Question: I am working with a ViewController, that delegates & datasources 2 different tableviews. according to what the user wishes to see (toggling happens with 'touchesBegan' for certain areas in the view.
The viewcontroller is one of 3 subcontrollers of a tabbed application.
The alternation between the tableviews works just fin. i get the right data, layout, etc and i can change between them as often as i want to.
the first tableview does not contain difficult data so it is loaded in a few milliseconds.
the second tableview2 contains data that takes about 2-3 seconds to load (depending on the amount of entities in coredata). while this data loads & the tableview2 redraws i show a MBProgressHUD. this works as well.
if i interact with the while table2 is loading & the hud is spinning, the app 'freezes' the hud runs infinitly long and any userinteractino is disabled. as well the clicked tab would not open.
'''
-(void)touchesBegan:(NSSet *)touches withEvent:(UIEvent *)event{
if (isLoadingAllMonth) {
return;
}
[[MBProgressHUD HUDForView:self.view]removeFromSuperview];
UITouch *touch = [[event allTouches]anyObject];
int viewTag = touch.view.tag; // 1 for thisMonth, 2 for allMonth
if (viewTag == 1) {
[allMonthButtonView setAlpha:.8];
[thisMonthButtonView setAlpha:1];
if (allMonthIsActive == NO) {
return;
}
else{
[self reloadThisMonth];
[allMonthTable removeFromSuperview];
[self.view addSubview:thisMonthTable];
allMonthIsActive = NO;
}
}
else if(viewTag == 2){
if (!allMonthIsActive) {
allMonthIsActive = YES;
if (isLoadingAllMonth) {
return;
}
[self.view addSubview:HUD];
[allMonthTable setFrame:CGRectMake(4, 64, 312, 343)];
[allMonthTable setBackgroundColor:[self grayColor]];
[self.view addSubview:allMonthTable];
HUD = [MBProgressHUD showHUDAddedTo:self.view animated:YES];
dispatch_async(dispatch_get_global_queue(DISPATCH_QUEUE_PRIORITY_DEFAULT, 0), ^(void) {
isLoadingAllMonth = YES;
[self reloadAllMonth];
dispatch_async(dispatch_get_main_queue(), ^(void) {
[self.allMonthTable reloadData]; // Or reload tableView
[HUD hide:YES];
});
});
}
}
}
'''
'''
-(void)reloadAllMonth{
UIFont *titleFont = [UIFont fontWithName:@"Cochin" size:14.0];
UIFont *detailFont = [UIFont fontWithName:@"Cochin" size:18.0];
[[MBProgressHUD HUDForView:self.view] setLabelFont:titleFont];
[[MBProgressHUD HUDForView:self.view] setDetailsLabelFont:detailFont];
[[MBProgressHUD HUDForView:self.view] setLabelText:@"Please wait"];
[[MBProgressHUD HUDForView:self.view] setDetailsLabelText:@"Cleaning Cache"];
if (allMonthData.count != 0) {
for (NSMutableArray *arr in allMonthData) {
[arr removeAllObjects];
}
[allMonthData removeAllObjects];
for (NSMutableArray *arr in allMonthDataNumbers) {
[arr removeAllObjects];
}
[allMonthDataNumbers removeAllObjects];
}
NSDate *rootDate = [NSDate dateWithTimeIntervalSinceReferenceDate:(10*365*24*60*60)];
int rootMonth = [[dataHandler getMonthNumber:rootDate] intValue];
NSMutableArray *allExp = [[NSMutableArray alloc]init];
NSNumber *currentMonth = [dataHandler getMonthNumber:[NSDate date]];
NSMutableArray *temp = [[NSMutableArray alloc]init ];
NSNumber *tempMonth = [NSNumber numberWithInt:(currentMonth.intValue+1)];
[temp removeAllObjects];
[[MBProgressHUD HUDForView:self.view] setDetailsLabelText:@"Updating Data..."];
while (tempMonth.intValue > rootMonth) {
tempMonth = [NSNumber numberWithInt:(tempMonth.intValue-1)];
temp = [NSMutableArray arrayWithArray:[dataHandler fetchAllExpensesForMonth:tempMonth]] ;
if (temp.count != 0) {
[allExp addObject:temp];
}
}
allMonthData = allExp;
if (!allMonthDataNumbers) {
allMonthDataNumbers = [[NSMutableArray alloc]init];
}
[[MBProgressHUD HUDForView:self.view] setDetailsLabelText:@"Updating Balances..."];
for (NSArray *current in allMonthData) {
Expense *exp = [current objectAtIndex:0];
NSNumber *monthNumber = exp.month;
double budget = 0;
double spent = 0;
double balance = 0;
int count = 0;
double avgDayBal = 0;
for (Expense *exp in current) { // iterate this month
if (exp.expenseType.boolValue == 0) { // all day type expensees
spent = spent+exp.value.doubleValue;
count ++;
}
else if (exp.expenseType.boolValue == 1) {
budget = budget+exp.value.doubleValue;
}
}
balance = budget+spent;
avgDayBal = balance/[dataHandler numberOfDaysInMonthForMonth:monthNumber];
NSMutableArray *temp = [[NSMutableArray alloc]init];
[temp addObject:monthNumber];
[temp addObject:[NSNumber numberWithDouble:budget ]];
[temp addObject:[NSNumber numberWithDouble:spent ]];
[temp addObject:[NSNumber numberWithDouble:balance ]];
[temp addObject:[NSNumber numberWithInt:count ]];
[temp addObject:[NSNumber numberWithDouble:avgDayBal ]];
[allMonthDataNumbers addObject:temp];
}
NSNumber *day = [dataHandler getDayNumber:[NSDate date] ];
[[allMonthDataNumbers lastObject] addObject:day];
NSLog(@"We have %d month", [allMonthDataNumbers count]);
[[MBProgressHUD HUDForView:self.view] setDetailsLabelText:@"Updating Interface..."];
[allMonthTable reloadData];
isLoadingAllMonth = NO;
}
'''
'''
-(void)reloadThisMonth{
[dataHandler updateData];
if (!tableData) {
tableData = [[NSMutableArray alloc]initWithCapacity:31];
}
for (NSMutableArray *temp in tableData) {
[temp removeAllObjects];
}
[tableData removeAllObjects];
for (int j = 0; j < 31; j++) { //fill with 31 empty mutuable arrays
NSMutableArray *tempArray = [[NSMutableArray alloc]init];
[tableData addObject:tempArray];
}
for (Expense *exp in dataHandler.allMonthExpenses) {
if (exp.expenseType.boolValue == 0) {
[[tableData objectAtIndex:(exp.day.intValue-1)]addObject:exp];
}
}
int countDayExp = 0;
for (NSMutableArray *arr in tableData) {
countDayExp = countDayExp + arr.count;
}
if (countDayExp == 0) {
hasDayExpenses = NO;
}
else{
hasDayExpenses = YES;
}
[thisMonthTable reloadData];
[thisMonthTable setBackgroundColor:[self grayColor]];
}
'''
does anyone see where i went wrong? or what else cound be the problem? both tables show fine. if i dont interact with the app while loading the second view everything works perfectly. any ideas?
:
apparently two threads collide when grapping the same fetchroutine at the same time - here is a screenshot of a paused debug state while the app is 'hung'. if i open another tab that needs the same fetching routine the app hangs. if i debug & pause in the hung state it shows me a line in the fetching routine. its the first time i work with threads - i would really appreciate some input on how to avoid this collision :/

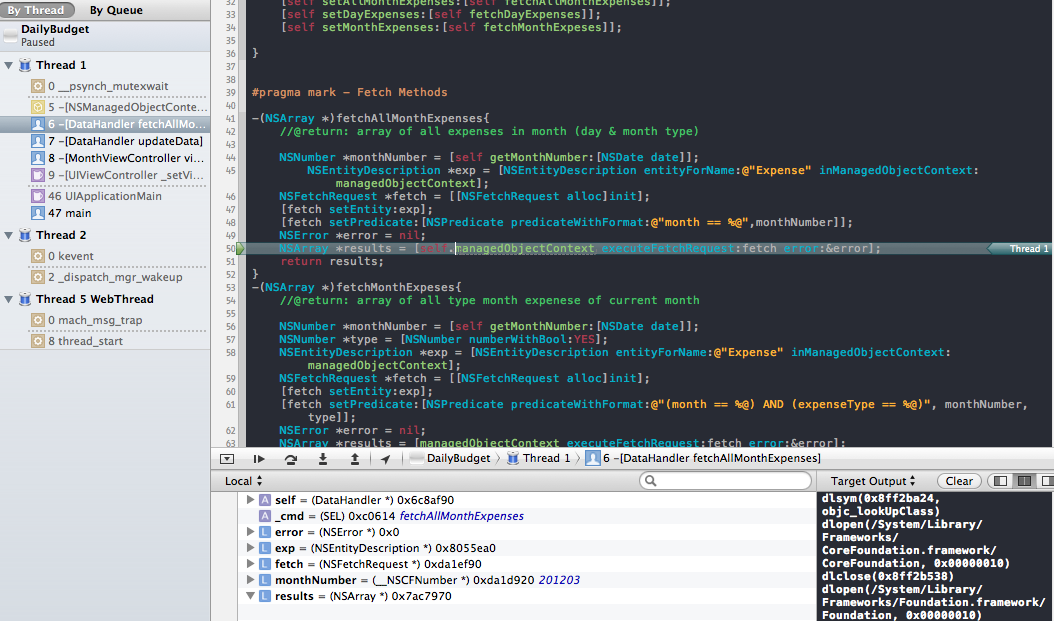
Answer: I had a similar problem with MBProgressHUD while running tasks in another thread. The way I solved it was to use a *HUD property everywhere instead of a local variable. It looks like your using a local variable in some places and a instance variable in others.
'''
@property (strong, nonatomic) MBProgressHUD *HUD;
'''
Then use it like:
'''
HUD = [MBProgressHUD showHUDAddedTo:self.view animated:YES];
HUD.delegate = self;
'''
Execute your code in another thread, Then call the main thread using GCD to hide it and remove the HUD:
'''
dispatch_async(dispatch_get_global_queue(DISPATCH_QUEUE_PRIORITY_DEFAULT, 0), ^(void) {
//Your Code to execute in the background
dispatch_async(dispatch_get_main_queue(), ^(void) {
//Code here to update stuff on main thread
//Example: hide hud or change hud label
HUD.labelText = @"Foo Done, Bar started"; //change label
[HUD hide:YES]; // or hide HUD
[self.tableView reloadData]; // Or reload tableView
});
});
'''
And the MBProgressHUD Delegate:
'''
- (void)hudWasHidden:(MBProgressHUD *)hud {
// Remove HUD from screen when the HUD was hidded
[HUD removeFromSuperview];
HUD = nil;
}
'''
The method:
'''
[HUD showWhileExecuting:@selector(reloadAllMonth) onTarget:self withObject:nil animated:YES];
'''
is the same as where I ran into the most trouble. It looks like the HUD doesn't know that your view was changed and thinks the selector is not finished and keeps running blocking the main thread. So I got rid of that method and used the instance Variable *HUD and GCD, retrieving the main thread whenever I needed to update the HUD's label or hide/remove it as in the above code.